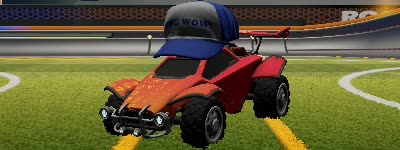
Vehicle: octane